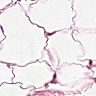
Metastatic tissue present: no